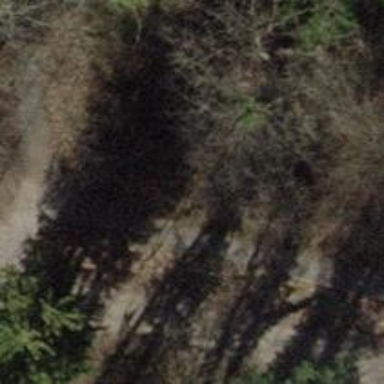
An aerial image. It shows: Dirt footway.